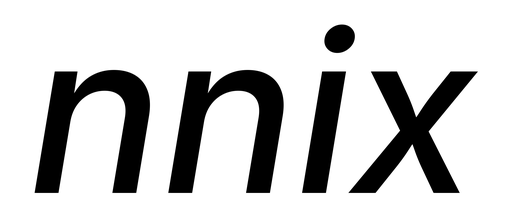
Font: Inter-Italic_Medium_Italic